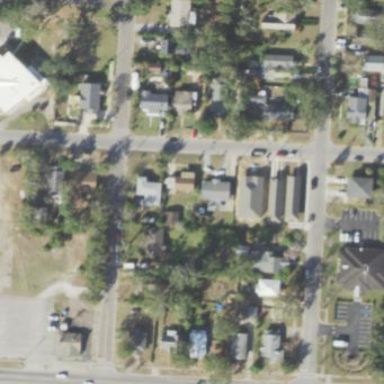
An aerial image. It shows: Residential area consisting of single-family homes.